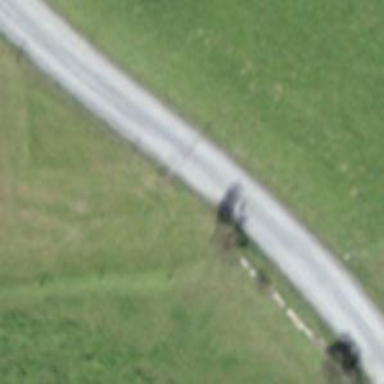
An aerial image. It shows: Unclassified road with grade 1 track type.